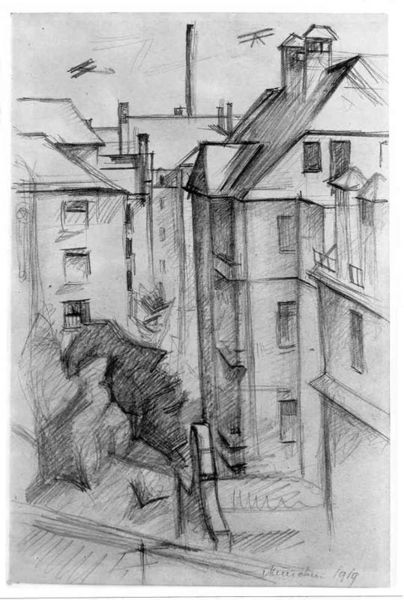
Titel: Franz-Joseph-Straße in München
Künstler: Alexander Kanoldt
Standort: Karlsruhe
Institution: Staatliche Kunsthalle Karlsruhe
Schlagwörter: baum, dunkel, feuer, himmel, mann, schatten, vogel, weiß, bäume, stadt, fenster, grau, hell, schwarz, skizze, strasse, zeichnung, ausblick, dach, haus, park, weg, flächig, architektur, signatur, horizont, häuser, büsche, gebüsch, rauch, boden, person, fliegen, kamin, kamine, pferd, reiter, schornstein, stock, turm, balkon, papier, ecke, enge, fassade, fassaden, gasse, perspektive, studie, moderne, abstrakt, dächer, giebel, mauer, schornsteine, graphik, hof, schlot, krieg, treppe, hoch, striche, segler, eng, erker, hinterhof, innenhof, berlin, türme, münchen, stockwerk, bomben, kohle, schwarz weiss, schraffur, radierung, konturen, bleistift, napoleon, entwurf, kohlezeichnung, mauern, mansarde, gaube, schemen, stockwerke, drache, hinterhaus, mietshäuser, spielplatz, schwrz, zeichnug, hochhaus, großstadt, signierung, skizzenhaft, hinterhöfe, überlagerung, flieger, flugzeug, höuser, straffierung, perpektive, flugzeuge, rutsche, doppeldecker, city, architetkur, schorstein, t, schoirnstein, 1919, schormsteine, #giebel, überdeckung, schlt, haushinterhof